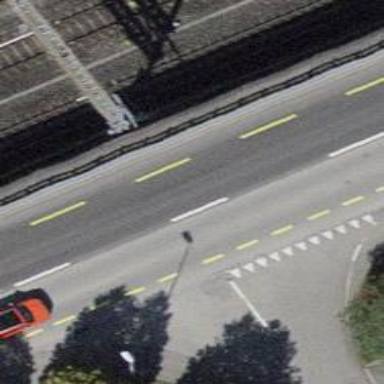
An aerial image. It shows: Primary road with asphalt surface and designated cycle lane.